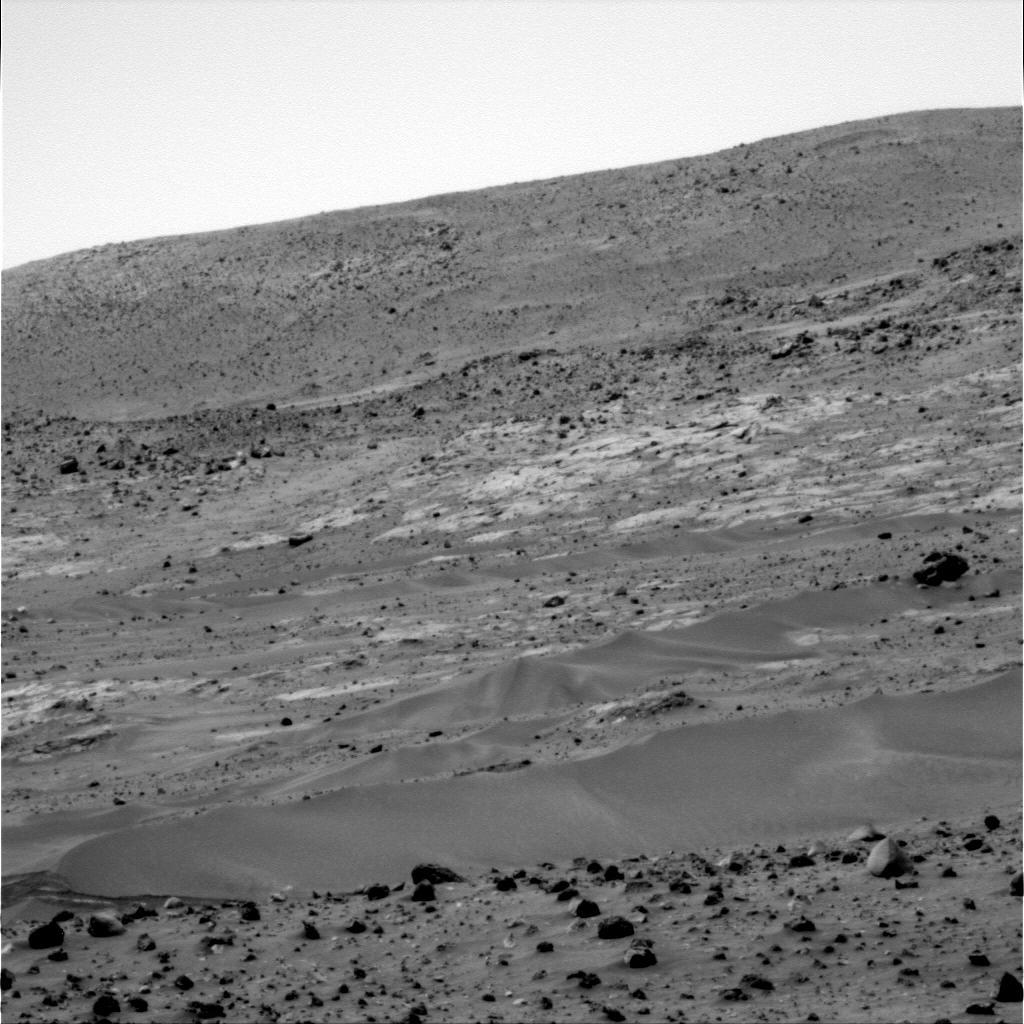
Terrain classes present: Gravel / Sand / Soil, Rock, Sky / Distant Mountains